Question: Huy guys!
I'm having some trouble with accents when I directly make a query on facebook website.
When content have accents, the website returns something like this:
"__html":"Musico/Banda"
But testing with JsonParserOnline (<URL> they divide 2 columns, and the last one is "JSEval", where they can normalize the Json, like this:
"__html":"Musico/Banda"
How can i normalize this since i already have the string?
I attached a sample with my query to be more specific.
Thanks in advance!
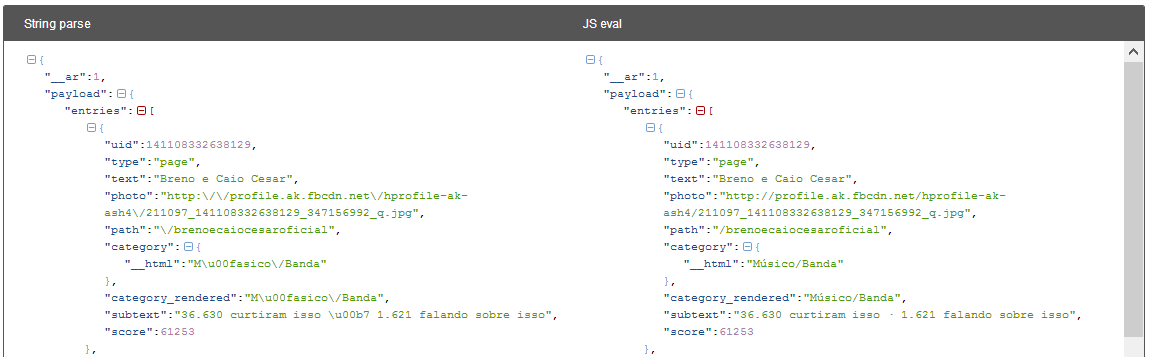
Answer: '"__html":"Musico/Banda"' is a correct JSON encoding for the string. 'u' is specifying a UNICODE code point. Any JSON parser in c# will handle this.